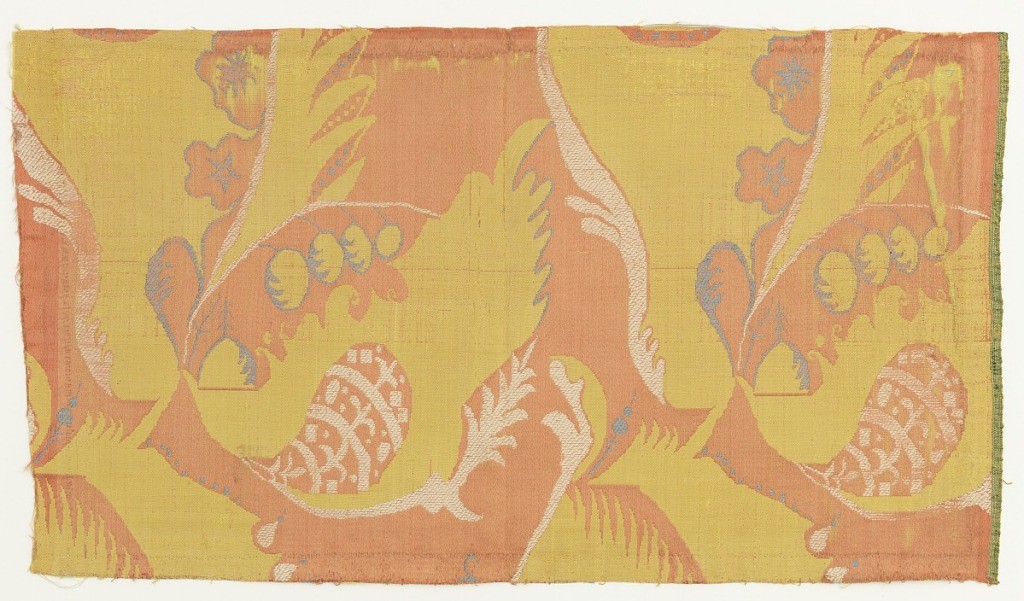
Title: Fragments
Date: late 17th–early 18th century
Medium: silk Technique: satin weave with discontinuous supplementary weft patterning (brocaded)
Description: Sleeves of dalmatic. Each sleeve with upper and lower panel showing two versions of "Bizarre silk," one with large debased floral forms of Indian inspiration in yellow, with touches in blue and white, on bright pink satin ground. The other, more bizarre forms in various silver and gold threads, with touches of blue and green on rose-red satin. Edged and divided by broad gold galloon probably of the period. Lined with rust linen.